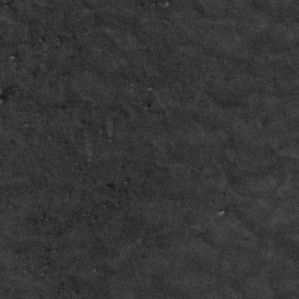
Label: frost